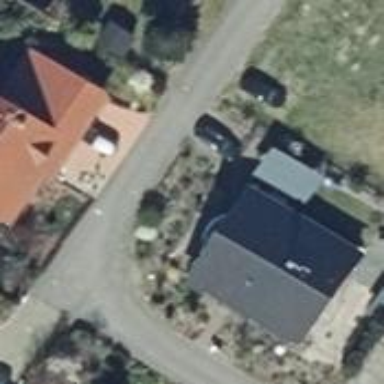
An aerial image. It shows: Black house with gabled roof oriented along the structure.